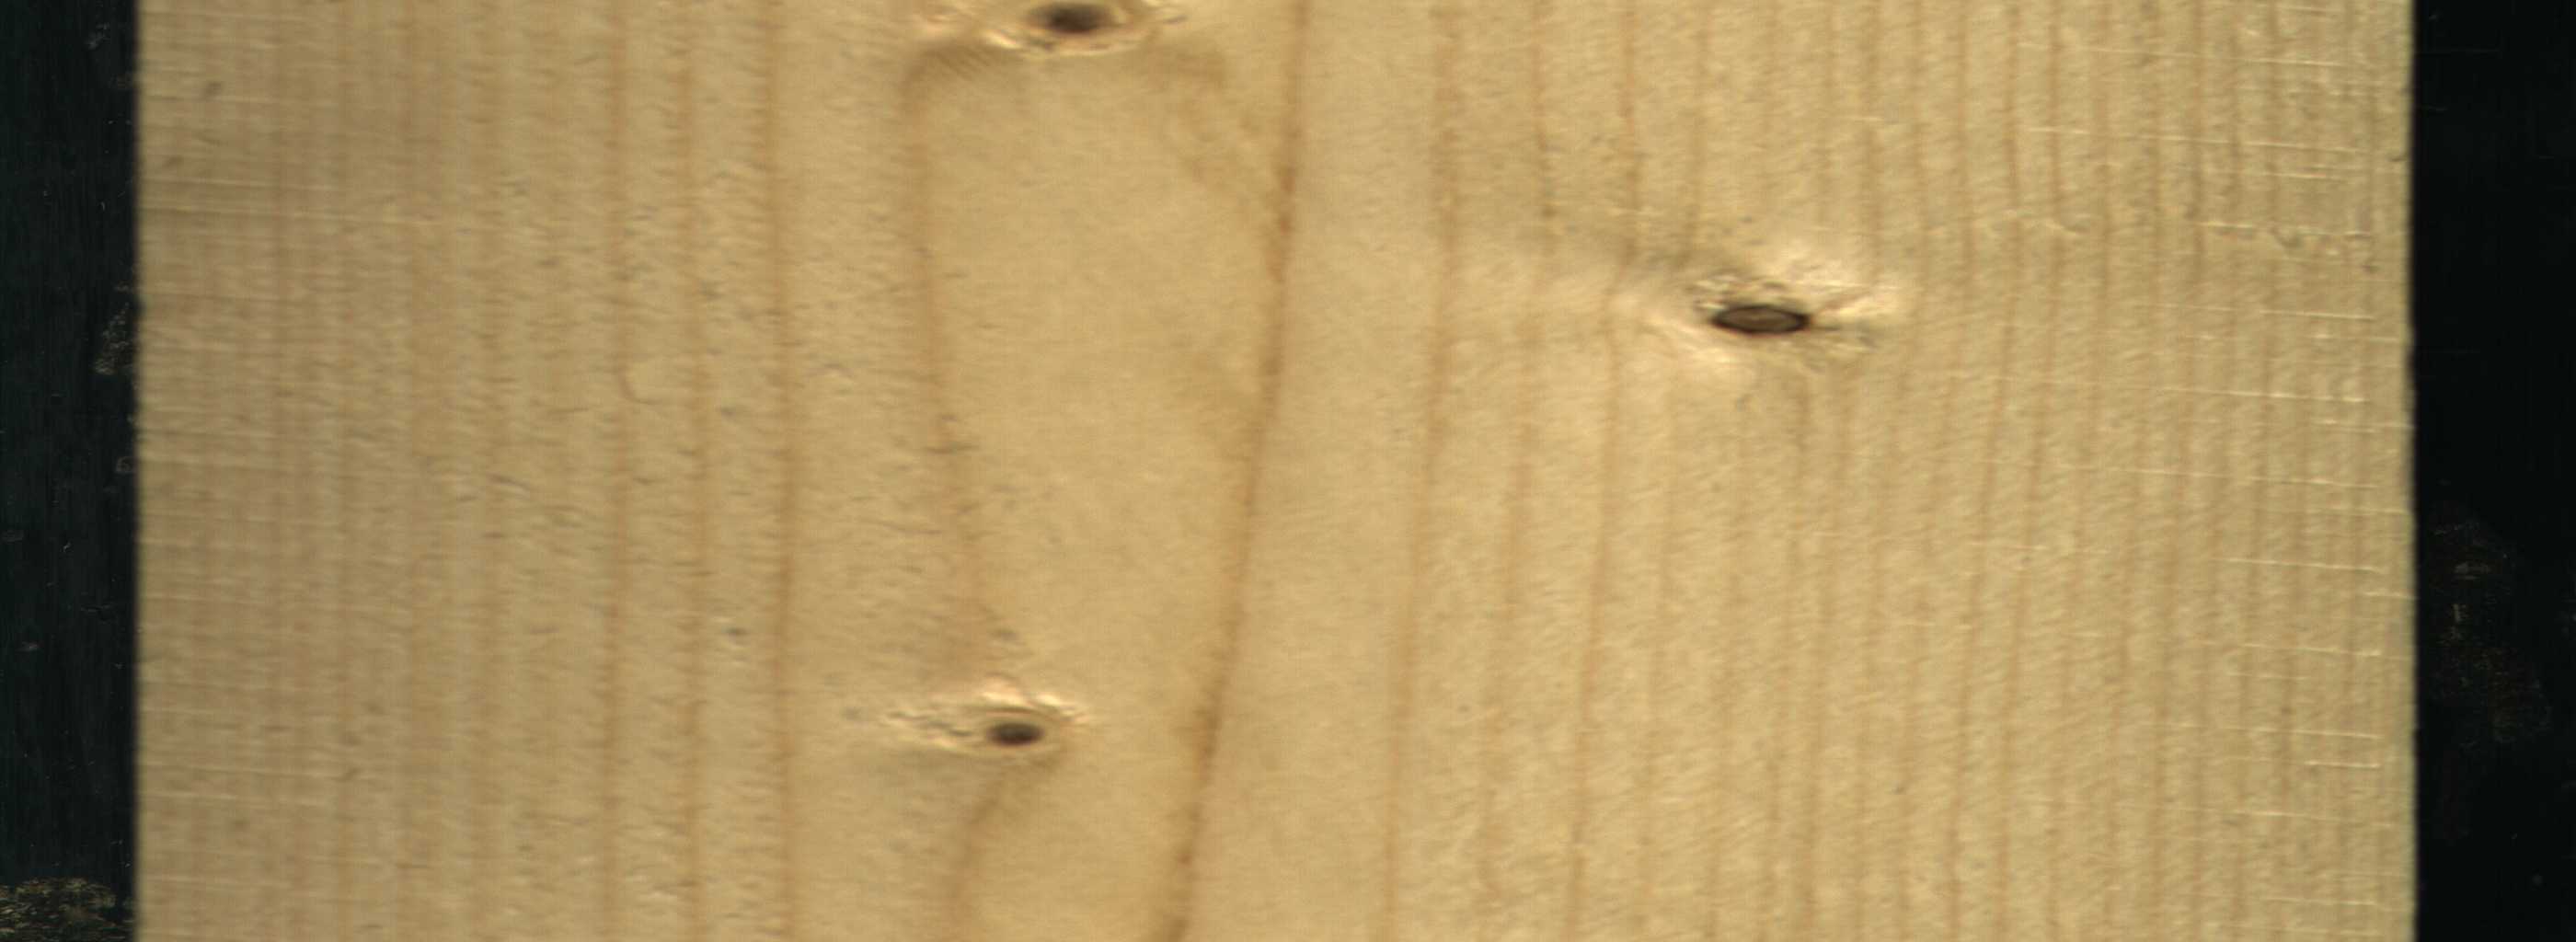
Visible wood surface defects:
Dead_Knot
Live_Knot
Live_Knot